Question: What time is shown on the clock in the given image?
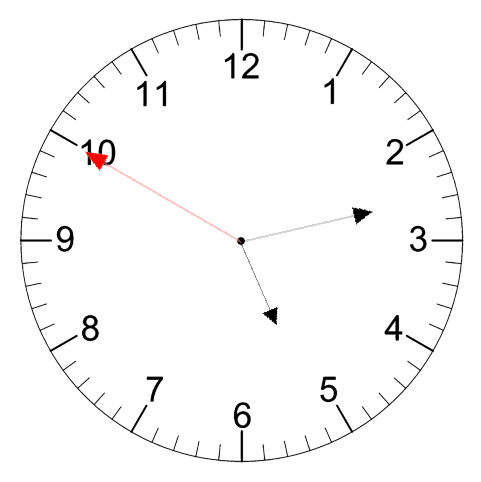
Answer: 05:12:50